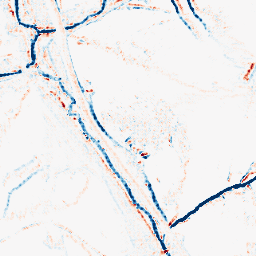
Category: morphological
Decomposition family: morphological_diamond
Decomposition parameters: operation: average
radius: 3
Upsampling method: sinc_hamming
Upsampling parameters: scale: 8
kernel_size: 8
Upsampling scale: 8